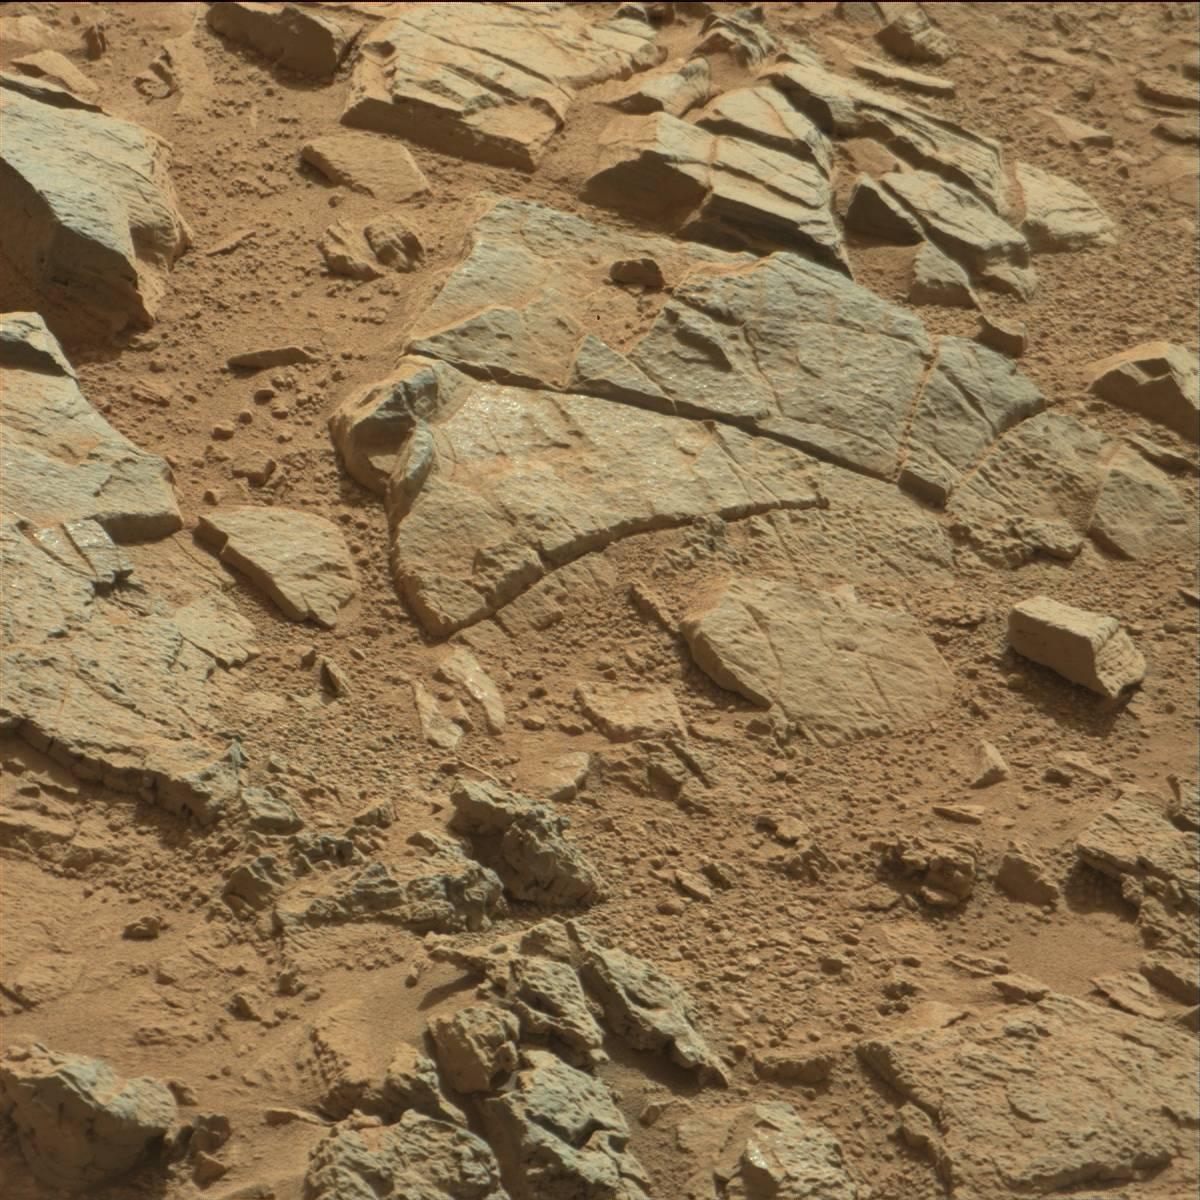
Terrain classes present: Bedrock, Rock, Sand / Soil